Aerial crown-view tile of a tropical tree (Barro Colorado Island, Panama), acquired 20250715:
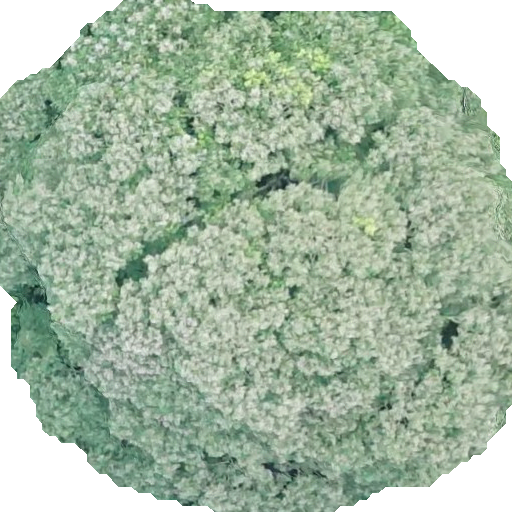
Species: Dipteryx oleifera
GBIF accepted scientific name: Dipteryx oleifera
Crown area: 348.273 m²